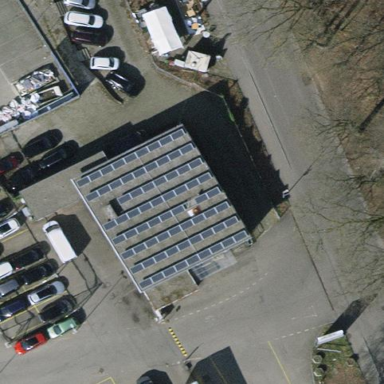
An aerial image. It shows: Industrial building.